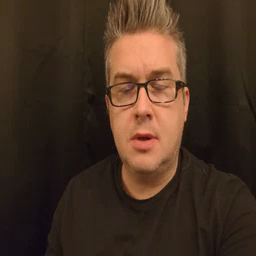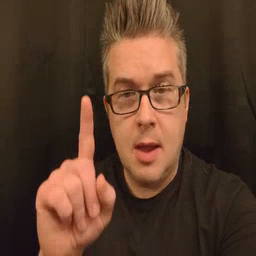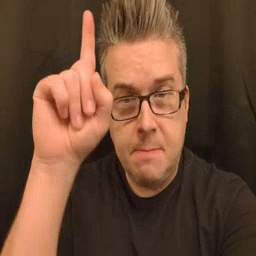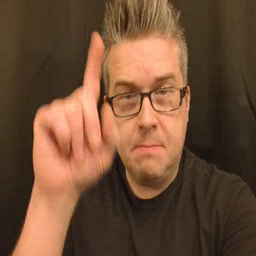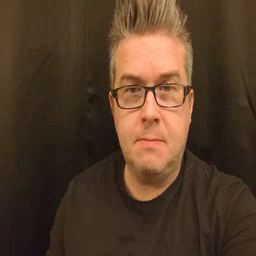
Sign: up